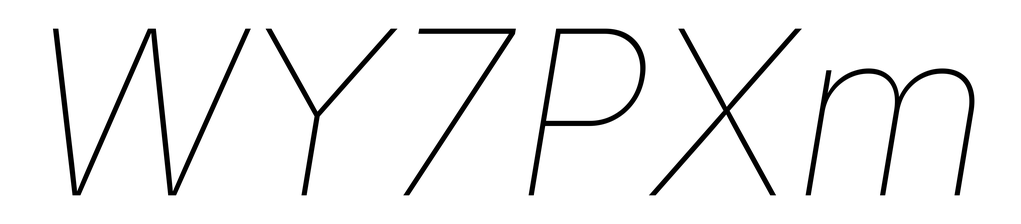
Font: Inter-Italic_Thin_Italic